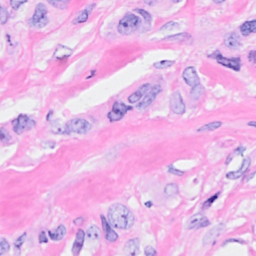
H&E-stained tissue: Breast